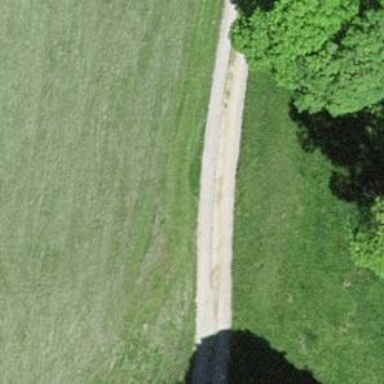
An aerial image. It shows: Unclassified road.